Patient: sex F, age 72
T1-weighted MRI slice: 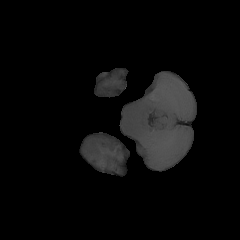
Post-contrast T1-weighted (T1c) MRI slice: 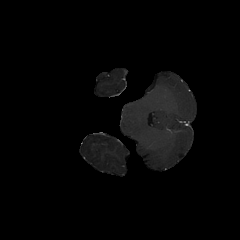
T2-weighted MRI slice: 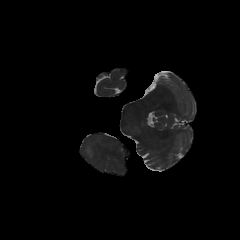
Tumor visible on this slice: yes
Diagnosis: Glioblastoma, IDH-wildtype
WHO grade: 4